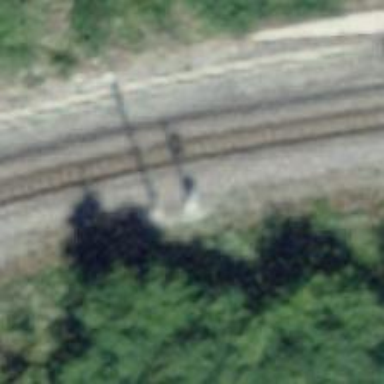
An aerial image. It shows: Railway signal.